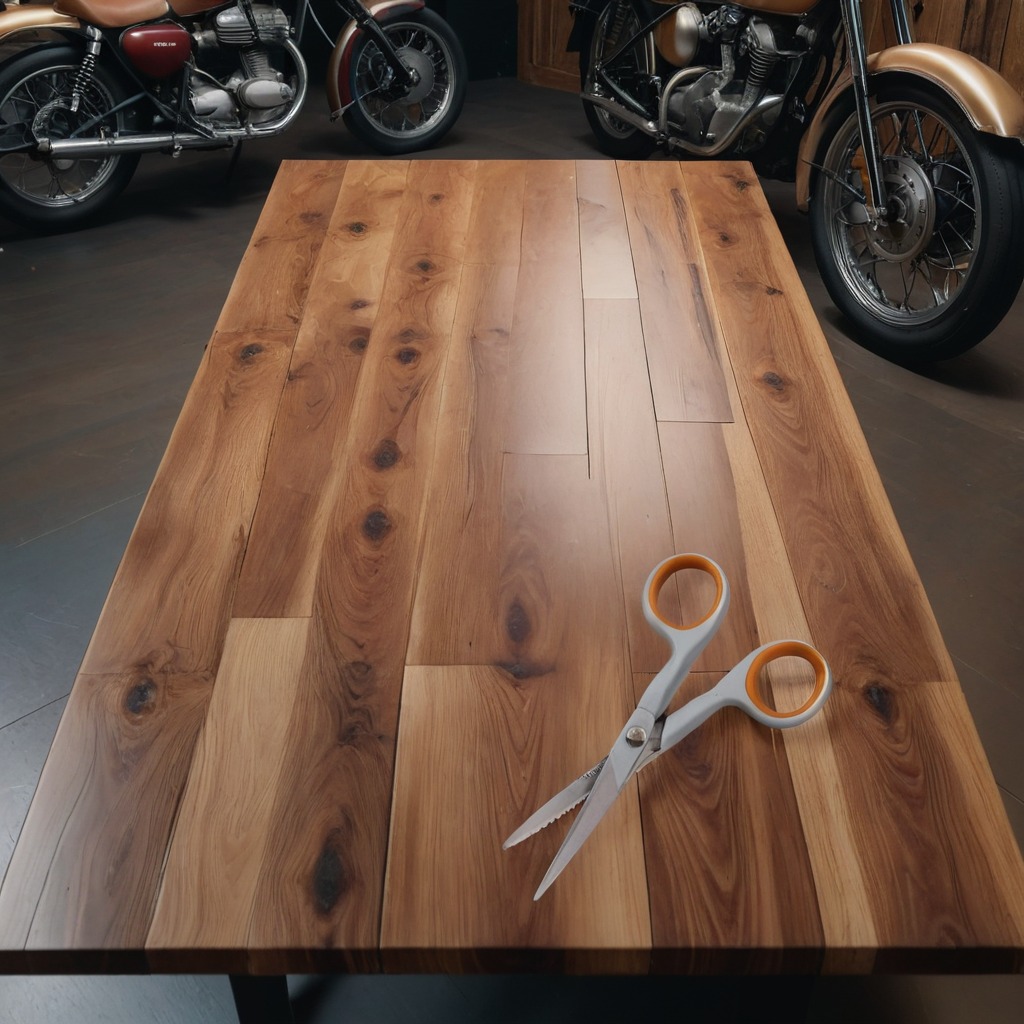
A scissor is lying on the table.